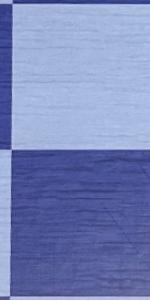
Label: Empty